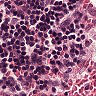
Metastatic tissue present: no